Field crop: maize
Growth stage: 2
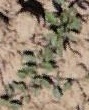
Species: convolvulus